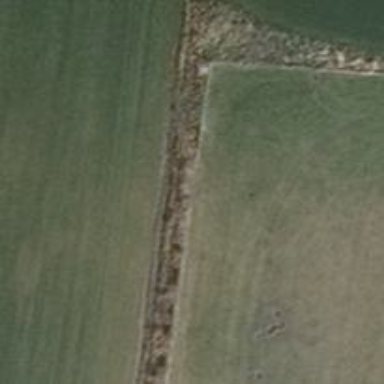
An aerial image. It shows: Grass track with grade5 tracktype.